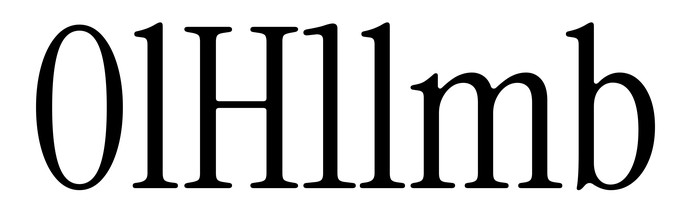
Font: InstrumentSerif-Regular